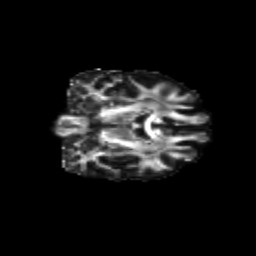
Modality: FA
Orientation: coronal
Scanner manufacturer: siemens
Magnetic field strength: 3 T
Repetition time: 9.2 s
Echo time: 0.084 s